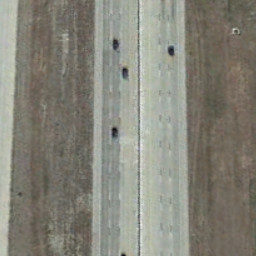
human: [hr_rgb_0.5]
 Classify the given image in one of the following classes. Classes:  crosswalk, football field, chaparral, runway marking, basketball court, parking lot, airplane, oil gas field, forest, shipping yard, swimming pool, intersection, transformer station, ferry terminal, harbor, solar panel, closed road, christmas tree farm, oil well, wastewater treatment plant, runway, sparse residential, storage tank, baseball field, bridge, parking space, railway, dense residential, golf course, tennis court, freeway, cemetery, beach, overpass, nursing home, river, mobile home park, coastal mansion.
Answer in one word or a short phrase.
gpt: freeway